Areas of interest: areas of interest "Home Furnishing and Building Materials Market"
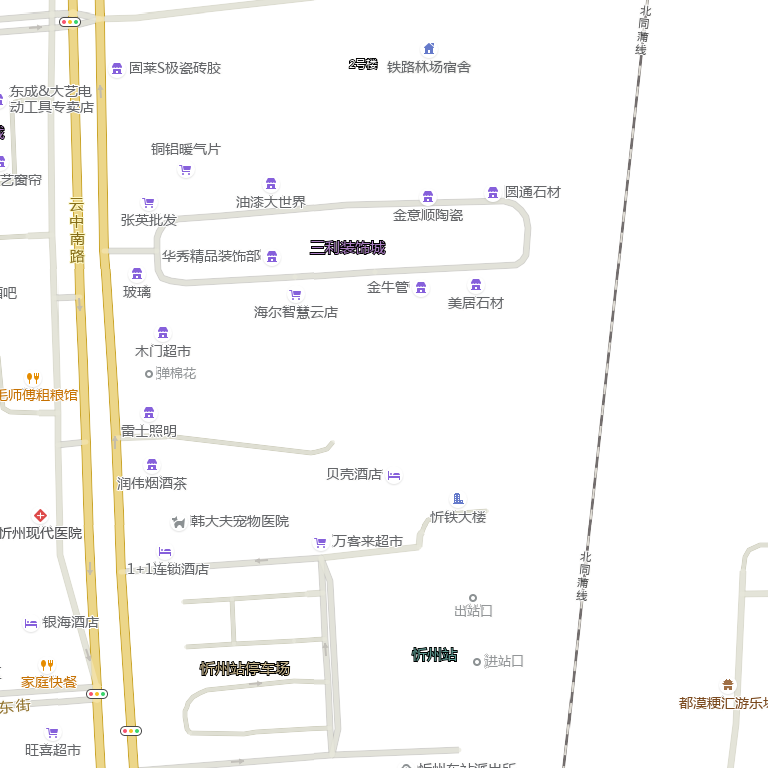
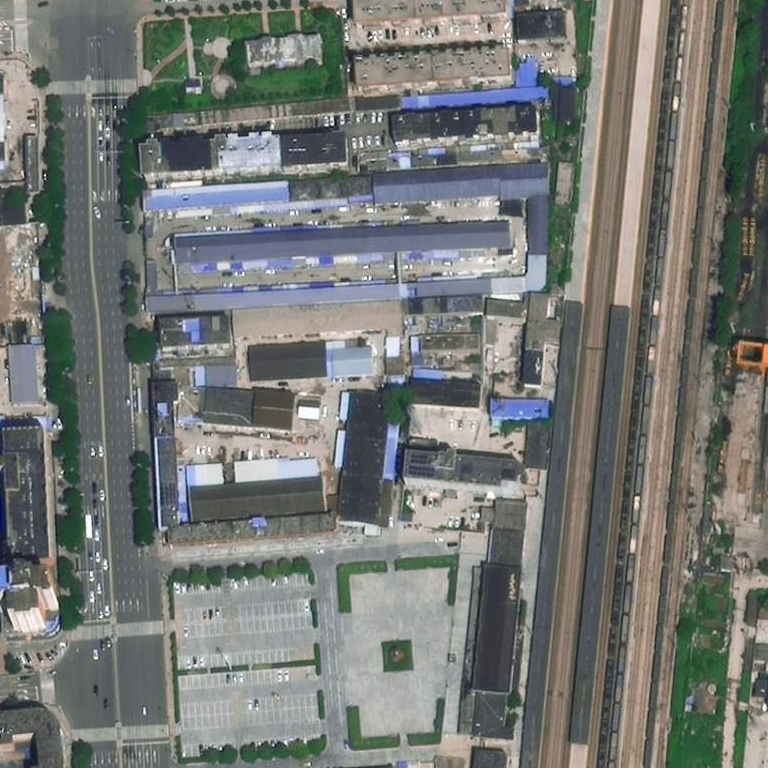